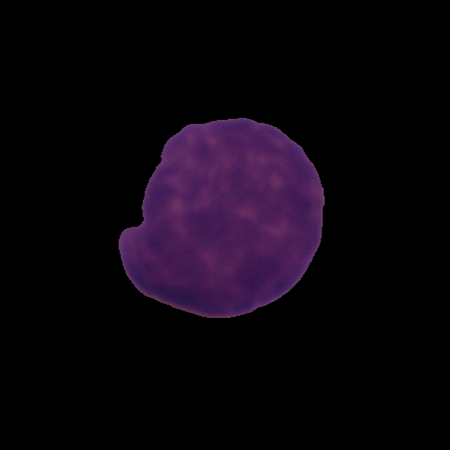
Label: cancer